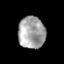
Tissue: prostate
Cell type: Fibroblasts
Senescence score: 0.7644
Nuclear area (px): 846
Mean DAPI intensity: 163.095